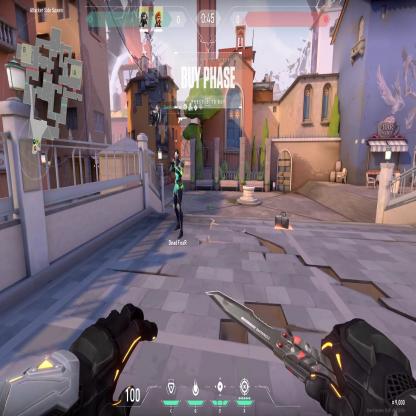
Label: dropped spike ; teammate